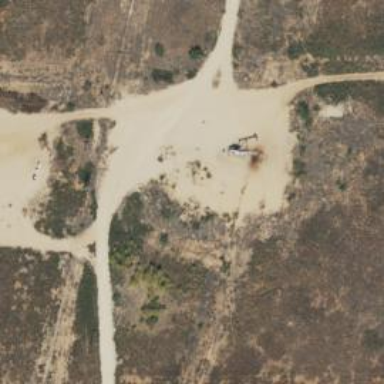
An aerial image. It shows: Petroleum well.